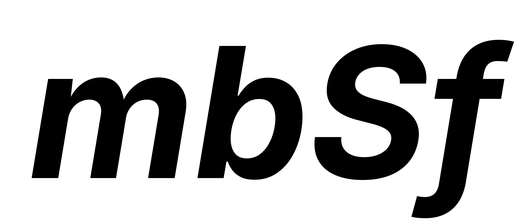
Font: Inter-Italic_Bold_Italic